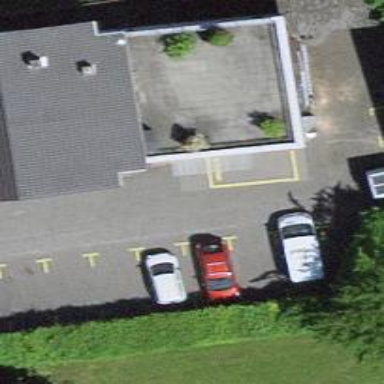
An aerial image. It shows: Charging station.